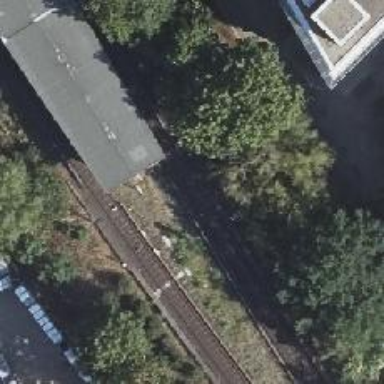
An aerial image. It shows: Rail line with bottom electrification.